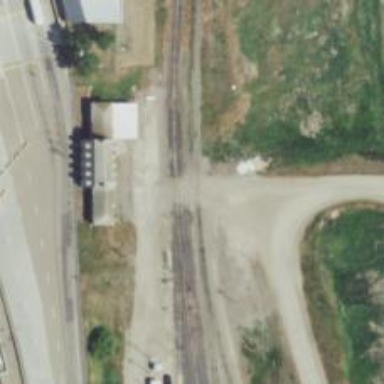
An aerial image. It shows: Railway siding for service.